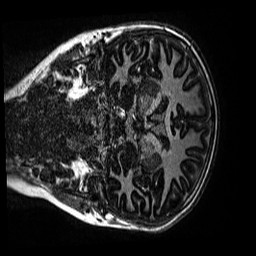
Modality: MP2RAGE
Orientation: coronal
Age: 11
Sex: female
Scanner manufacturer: siemens
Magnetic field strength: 3 T
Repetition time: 4 s
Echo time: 0.00299 s